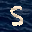
Label: 5